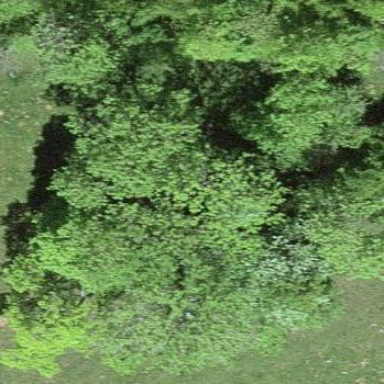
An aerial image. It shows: Forest area.